Field crop: tomato
Growth stage: 1
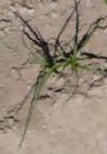
Species: cyperus